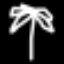
Label: palm tree